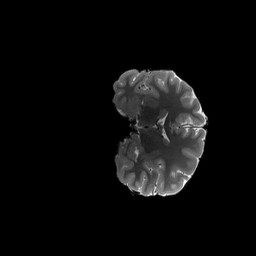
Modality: T2w
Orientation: coronal
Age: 18
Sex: female
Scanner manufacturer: siemens
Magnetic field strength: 3 T
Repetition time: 3.2 s
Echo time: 0.564 s